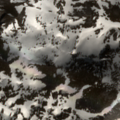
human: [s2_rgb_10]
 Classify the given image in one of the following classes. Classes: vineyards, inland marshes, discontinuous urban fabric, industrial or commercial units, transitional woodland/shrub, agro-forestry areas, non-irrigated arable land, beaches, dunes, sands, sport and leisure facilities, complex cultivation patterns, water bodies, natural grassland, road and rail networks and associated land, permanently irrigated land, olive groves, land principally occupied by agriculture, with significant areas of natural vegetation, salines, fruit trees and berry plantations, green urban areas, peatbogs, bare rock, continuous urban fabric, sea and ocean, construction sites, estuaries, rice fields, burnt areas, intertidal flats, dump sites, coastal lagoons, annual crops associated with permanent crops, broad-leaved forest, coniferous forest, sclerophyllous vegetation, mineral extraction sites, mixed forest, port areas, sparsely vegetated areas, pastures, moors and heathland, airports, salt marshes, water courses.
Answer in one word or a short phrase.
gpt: natural grassland, bare rock, sparsely vegetated areas